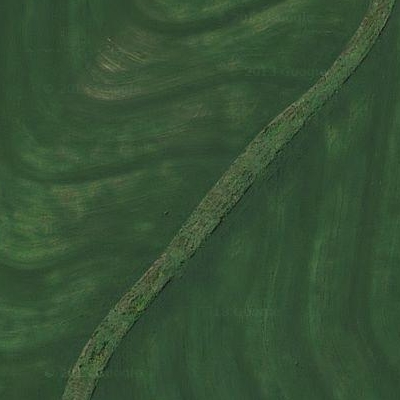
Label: bField